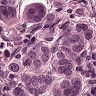
Metastatic tissue present: yes